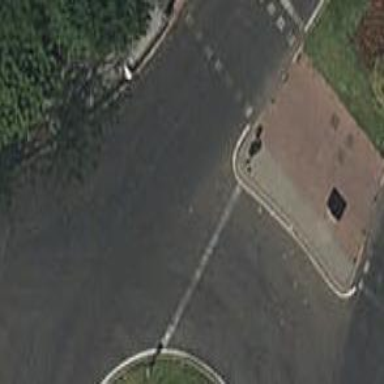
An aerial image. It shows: Road with traffic signals.